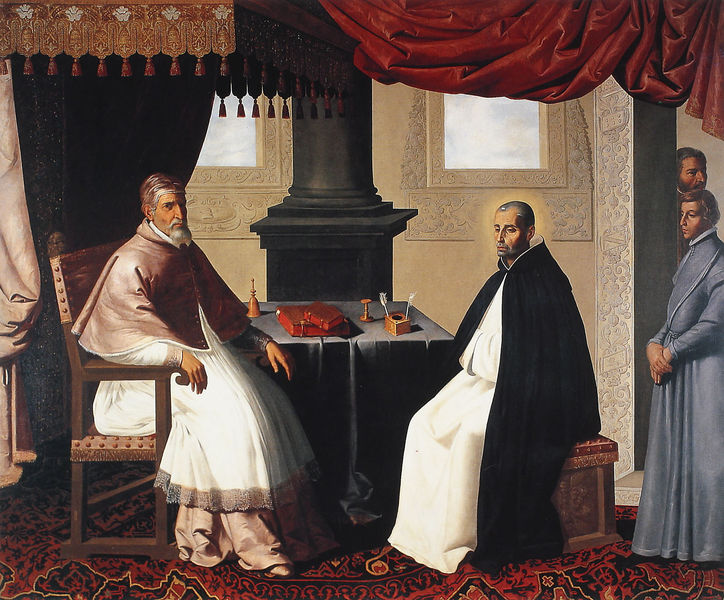
Titel: Der Besuch des hl. Bruno bei Papst Urban II.
Künstler: Francisco de Zurbarán
Institution: Sevilla, Museo de Bellas Artes
Schlagwörter: blau, feder, menschen, sitzen, fenster, männer, schwarz, stuhl, säule, tisch, weiss, leute, teppich, bibel, sessel, personen, kamin, bücher, papst, buch, tinte, prister, mönch, baldachin, perser, perserteppich, assistenzfiguren, mscnschen